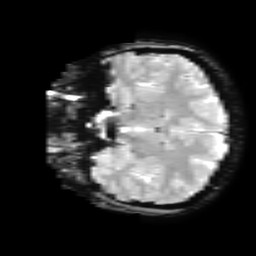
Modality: T2starw
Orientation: coronal
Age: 23
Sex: female
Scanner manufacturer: ge
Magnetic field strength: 3 T
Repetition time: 0.65 s
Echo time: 0.02 s